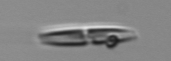
Label: pennate